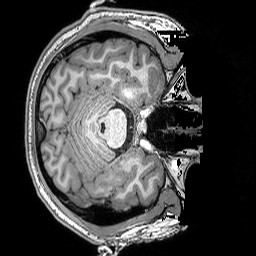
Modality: T1w
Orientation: axial
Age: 27
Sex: male